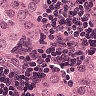
Metastatic tissue present: yes